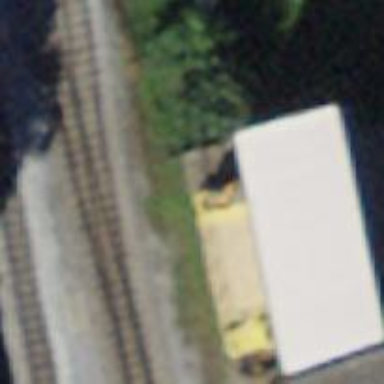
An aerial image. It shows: Railway buffer stop.